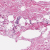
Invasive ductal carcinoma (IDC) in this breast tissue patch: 0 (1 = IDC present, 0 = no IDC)